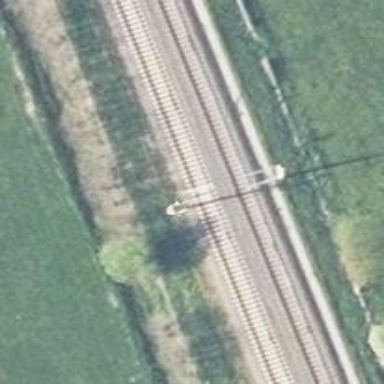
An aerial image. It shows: Milestone along the railway track with catenary mast.